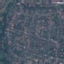
Land use / land cover: Residential